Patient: sex F, age 65
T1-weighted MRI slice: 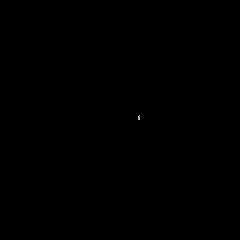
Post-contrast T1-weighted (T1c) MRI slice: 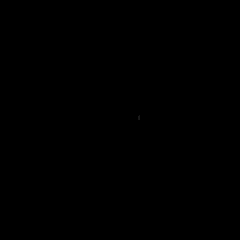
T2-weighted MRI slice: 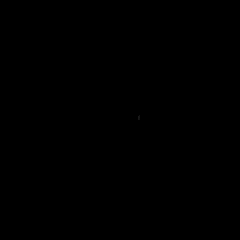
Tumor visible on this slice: no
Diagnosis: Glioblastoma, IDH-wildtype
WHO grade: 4